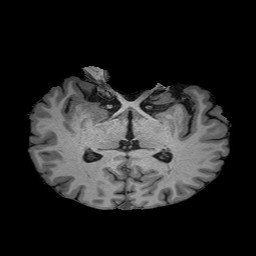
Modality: T1w
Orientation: coronal
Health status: healthy